Question: I'm using Autofac (I've registered the base nuget package in a console app) and want to take a look at a list of registrations.
'''
using System;
using System.Collections.Generic;
using System.Linq;
using System.Text;
using System.Threading.Tasks;
using Autofac;
namespace ConsoleApplication2
{
class Program
{
static void Main(string[] args)
{
// First, create your application-level defaults using a standard
// ContainerBuilder, just as you are used to.
var builder = new ContainerBuilder();
var appContainer = builder.Build();
appContainer.ComponentRegistry.Registrations.Where(x => true);
}
}
}
'''
The problem is the line
'''
appContainer.ComponentRegistry.Registrations.Where(x => true);
'''
Here intellisense is not giving me the Where linq method however it does compile as far as I can tell without any warnings, errors in messages.
I tried this further down
'''
IEnumerable<string> list = new List<string>();
list.Where(x => true);
'''
And intellisense is working correctly and giving me all the standard list methods.
I've tried this in a few different apps from scratch and I'm getting the same behaviour.
Any ideas as to whats going on?
EDIT:
The following works and shows correctly in intellisense
'''
IEnumerable<IComponentRegistration> test = new List<IComponentRegistration>();
test.Where(x => true);
'''
I'm using
'<package id="Autofac" version="3.0.1" targetFramework="net45" />' from nuget.
and hovering over the ComponentRegistrations gives

and in this case scope is defined as
'''
ILifetimeScope _scope;
'''
However I get the same thing if i try directly off this
'''
var builder = new ContainerBuilder();
var appContainer = builder.Build();
appContainer.ComponentRegistry.Registrations.Where(x => true);
'''
Also IComponentRegistry is defined as (in Autofac)
'''
public interface IComponentRegistry : IDisposable
{
...
IEnumerable<IComponentRegistration> Registrations { get; }
...
}
'''
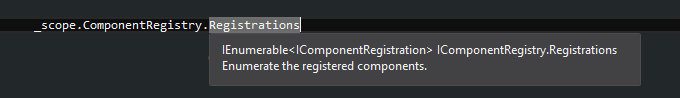
Answer: Comment copied to answer.
If I've understood you correctly and your problem is that intellisense isn't working on the line
'''
appContainer.ComponentRegistry.Registrations.Where(x => true);
'''
You should probably try and disable your addons and see if that takes care of it as it's working fine for me. Since you say you had someone else confirm it, maybe start with any addons that your installations have in common.